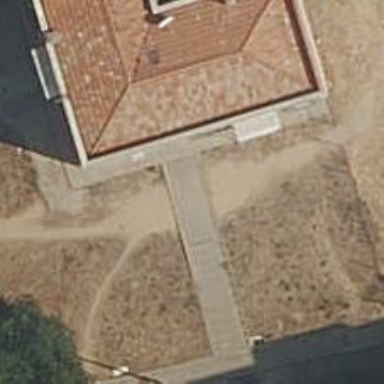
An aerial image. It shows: Road with steps.